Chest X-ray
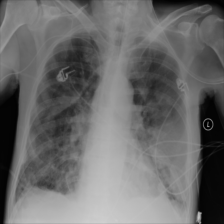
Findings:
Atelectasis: negative
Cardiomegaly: negative
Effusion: negative
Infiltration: negative
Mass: positive
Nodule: positive
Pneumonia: negative
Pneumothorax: negative
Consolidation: negative
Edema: negative
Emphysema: negative
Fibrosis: negative
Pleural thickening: positive
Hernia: negative